Field crop: maize
Growth stage: 2
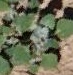
Species: chenopodium